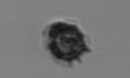
Label: Syracosphaera_pulchra